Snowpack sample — Snodgrass Mountain, Crested Butte, Colorado (2/4/25, 12:06 PM MST)
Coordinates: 38.923, -106.968
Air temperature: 35 °F
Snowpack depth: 80 cm
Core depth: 70 cm
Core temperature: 32 °F
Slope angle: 14°, slope face: 78°
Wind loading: low
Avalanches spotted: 0
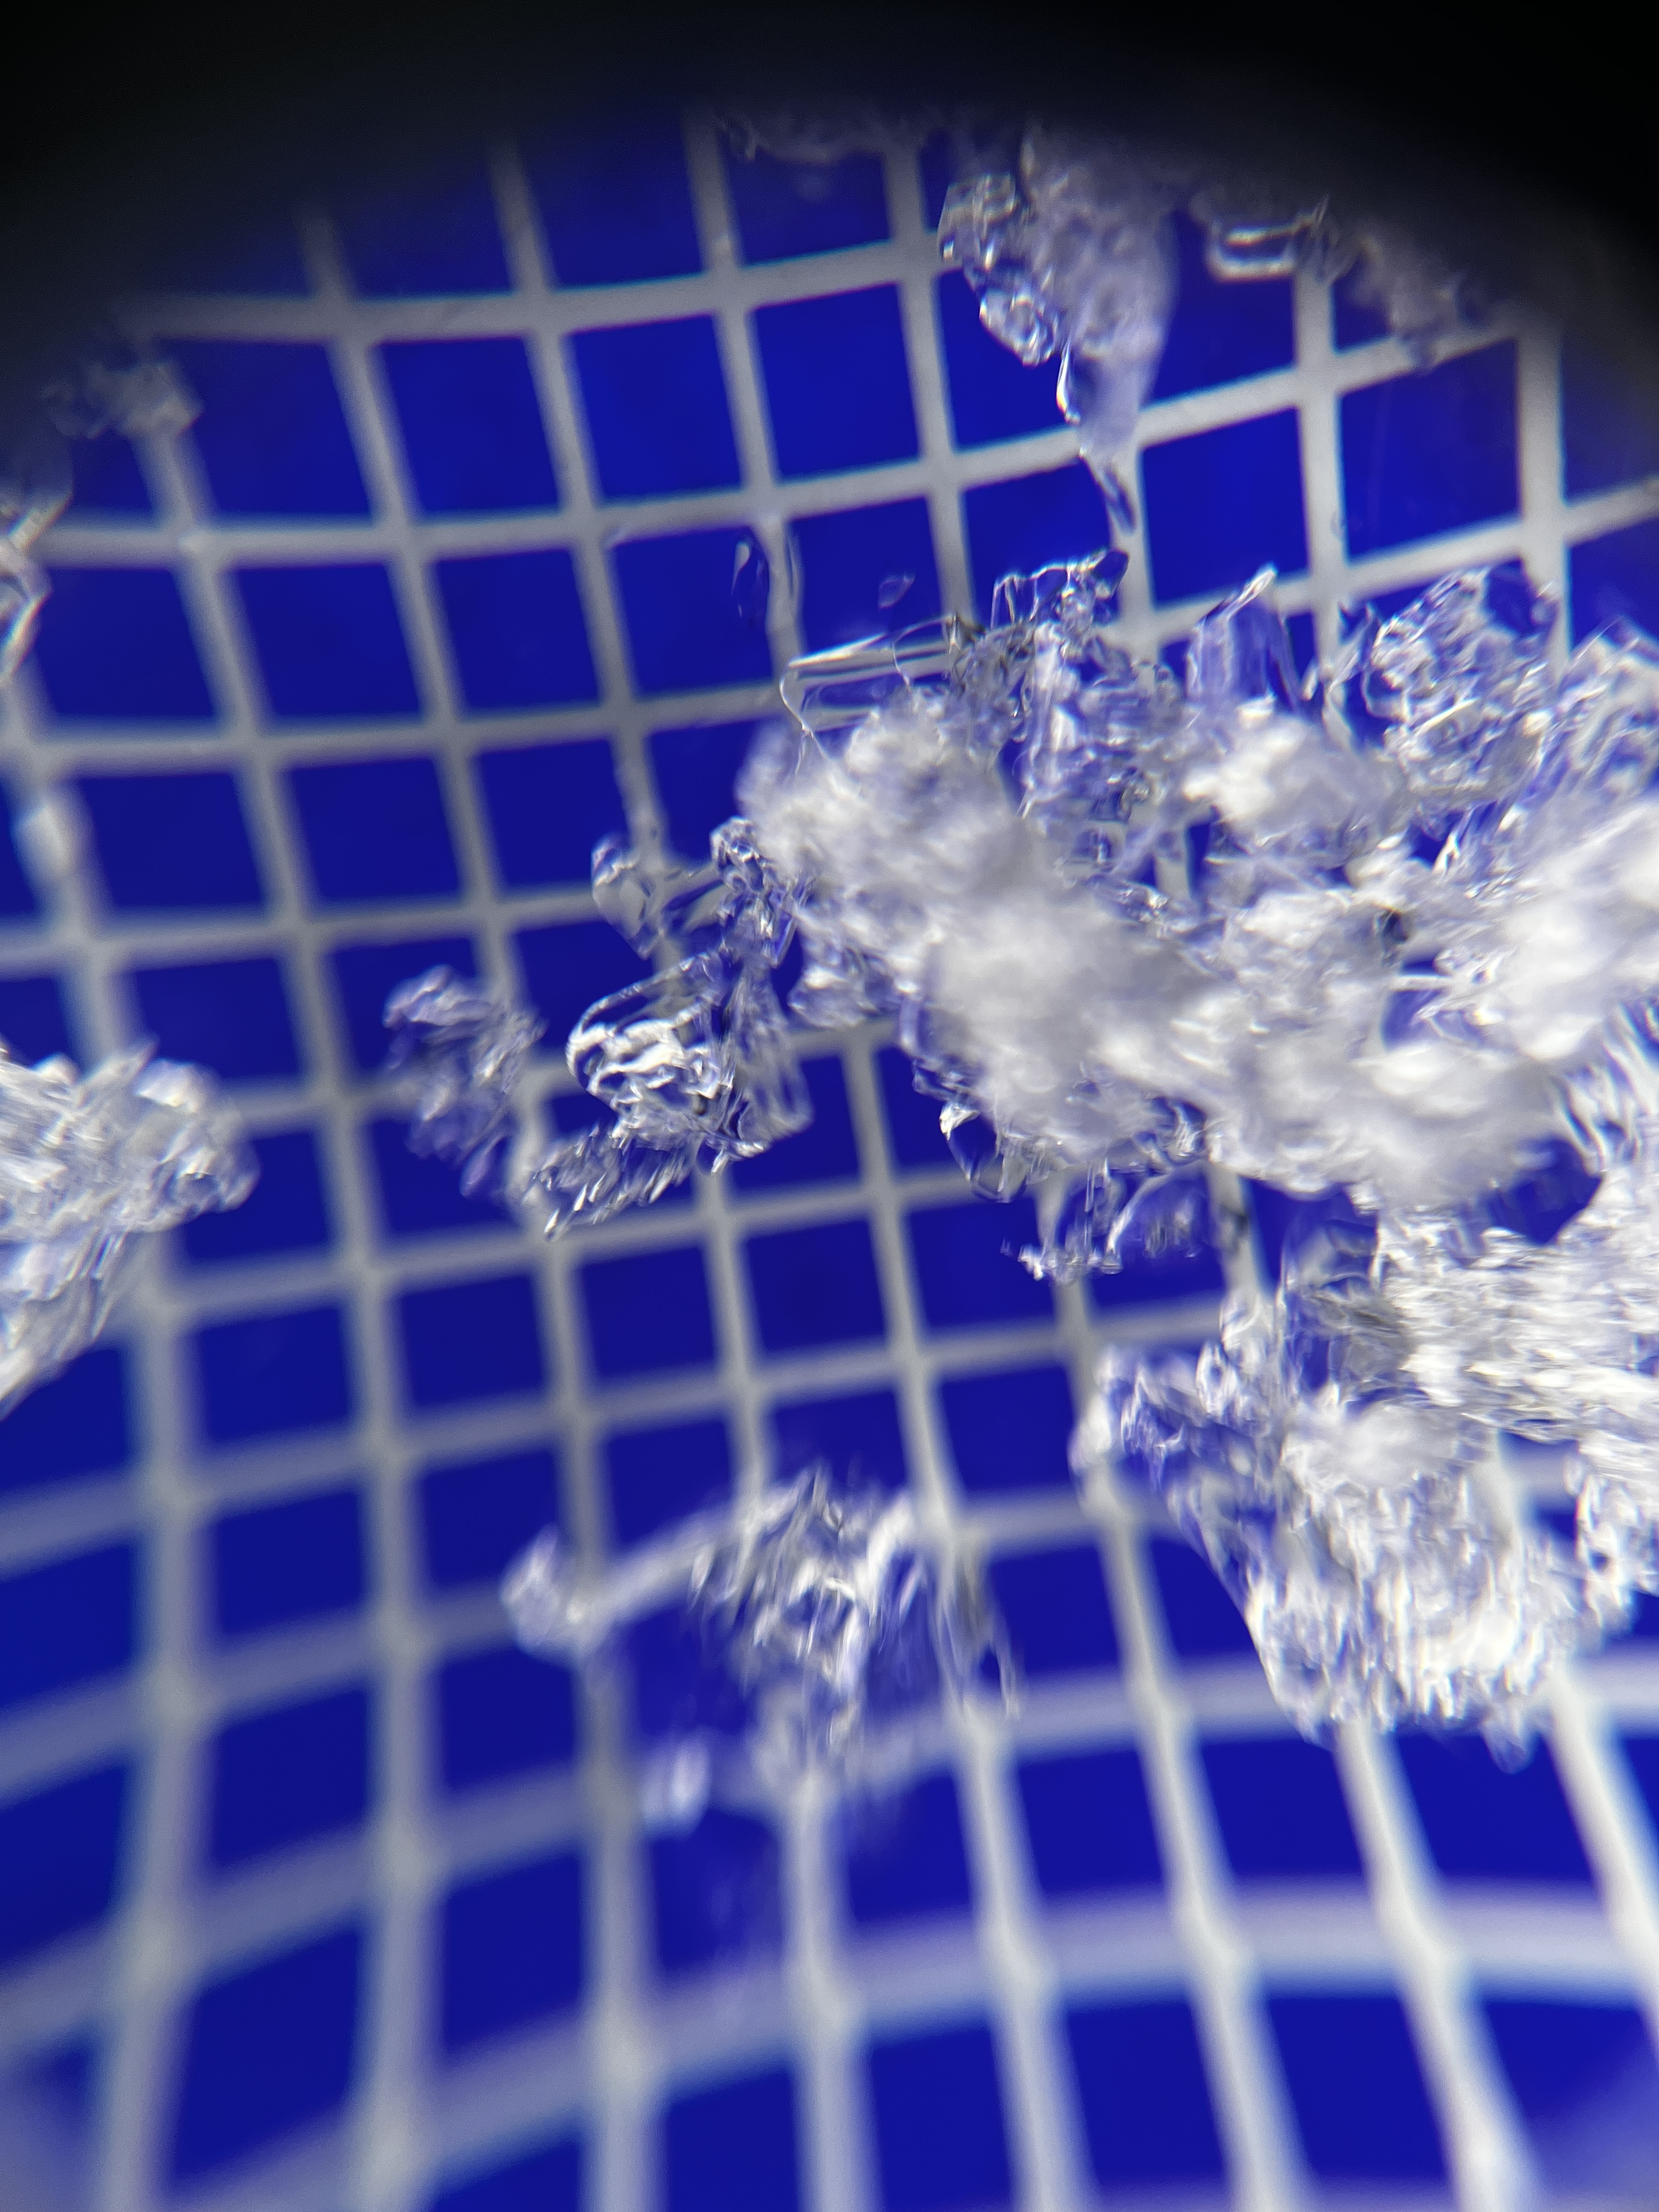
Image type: magnified_profile
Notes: No avalanches nearby, unusually warm weather for the last month reported by residents, Collected 25 yards from treeline